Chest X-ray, AP view. Patient: 26 years old, sex M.
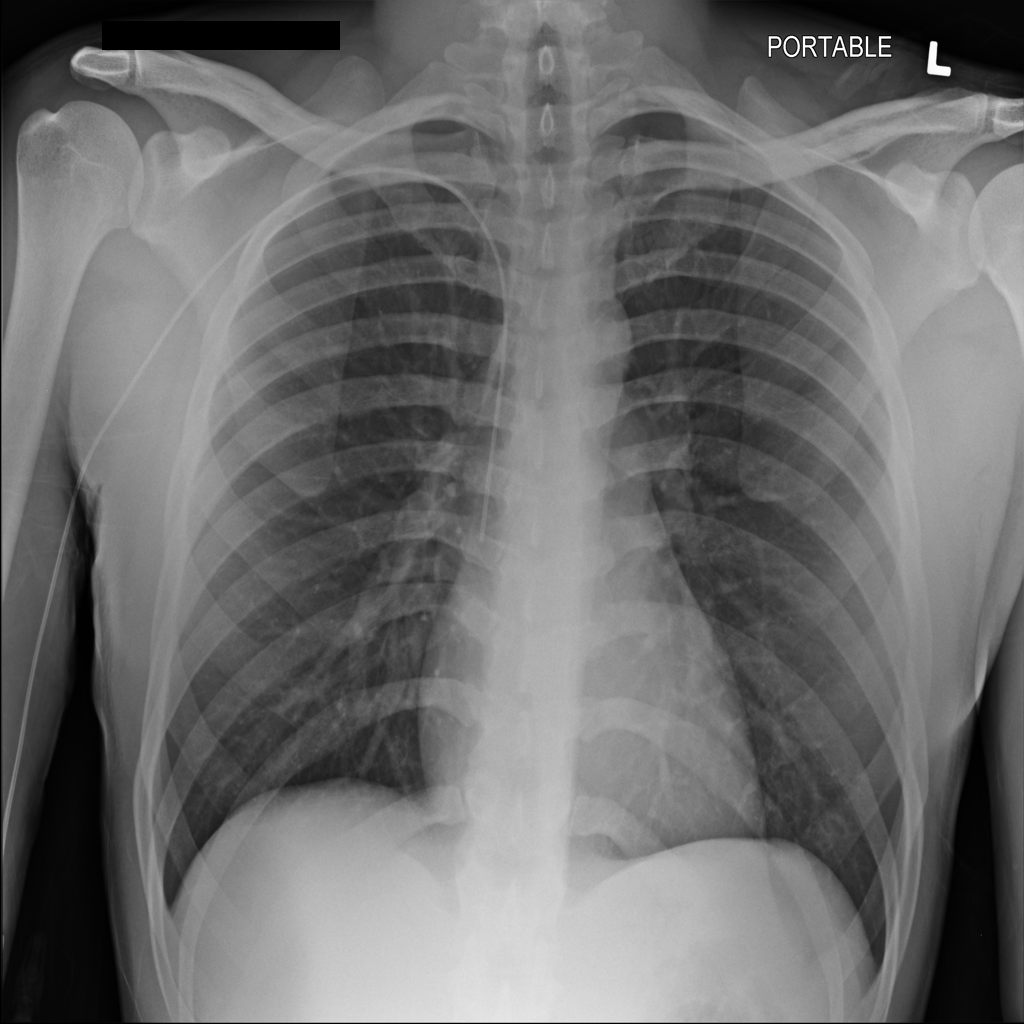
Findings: No Finding